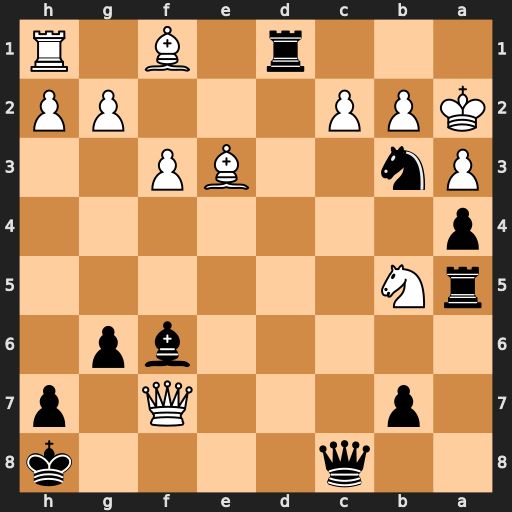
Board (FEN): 2q4k/1p3Q1p/5bp1/rN6/p7/Pn2BP2/KPP3PP/3r1B1R
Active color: b
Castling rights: -
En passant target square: -
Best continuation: Ra1#